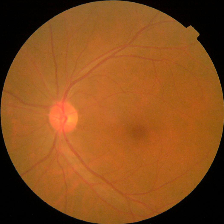
Diabetic retinopathy grade: No DR